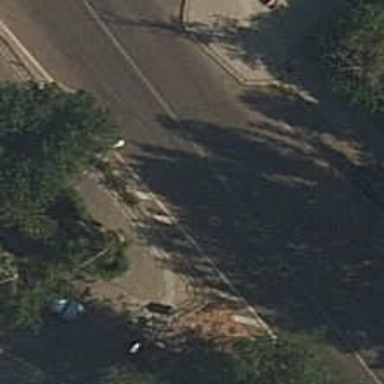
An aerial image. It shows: Sidewalk along the footway.